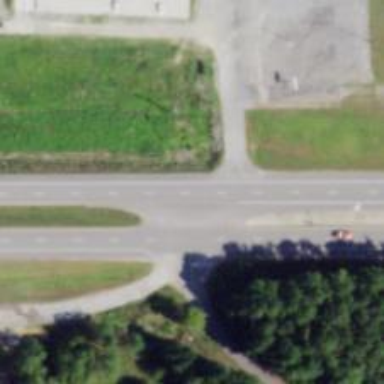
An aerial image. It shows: Primary highway with asphalt surface that includes dual carriageway.